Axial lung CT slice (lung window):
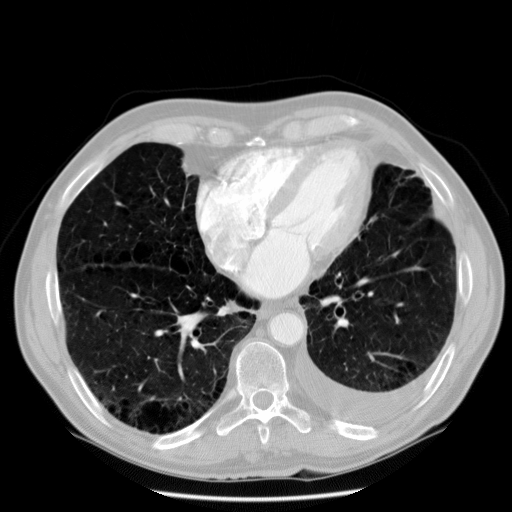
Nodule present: no